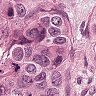
Metastatic tissue present: yes